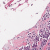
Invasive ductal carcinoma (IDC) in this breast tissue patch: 1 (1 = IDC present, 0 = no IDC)